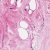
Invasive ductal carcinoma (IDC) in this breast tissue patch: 0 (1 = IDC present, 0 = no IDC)